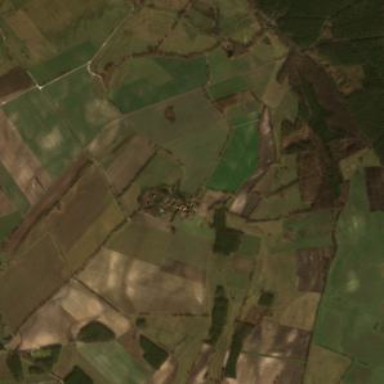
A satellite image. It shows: Picturesque farmland scene.